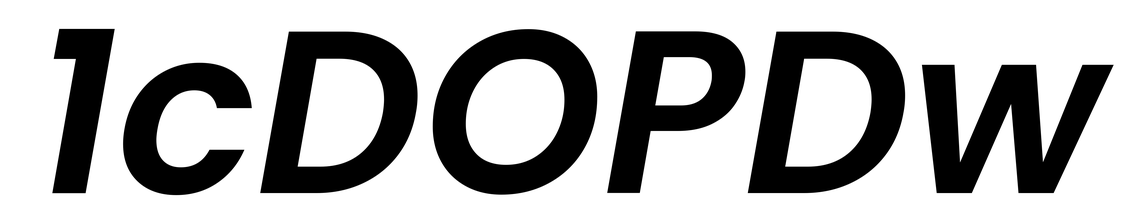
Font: Poppins-SemiBoldItalic